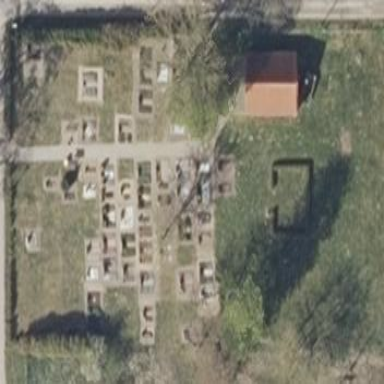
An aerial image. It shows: Cemetery.